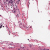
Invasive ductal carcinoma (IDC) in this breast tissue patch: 1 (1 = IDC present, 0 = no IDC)